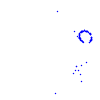
Particle: kaon